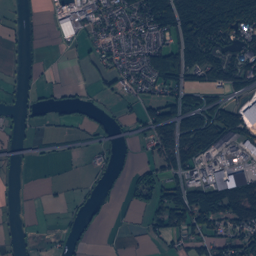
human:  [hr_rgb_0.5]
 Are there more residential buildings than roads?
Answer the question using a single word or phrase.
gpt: yes

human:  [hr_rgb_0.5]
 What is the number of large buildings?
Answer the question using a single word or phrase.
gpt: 12

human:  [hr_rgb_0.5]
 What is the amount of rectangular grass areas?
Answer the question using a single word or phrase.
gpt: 27

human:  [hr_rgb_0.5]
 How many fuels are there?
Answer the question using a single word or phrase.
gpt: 1

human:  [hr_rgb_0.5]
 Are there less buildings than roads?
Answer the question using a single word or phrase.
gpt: no

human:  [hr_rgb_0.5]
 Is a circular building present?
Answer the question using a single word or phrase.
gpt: yes

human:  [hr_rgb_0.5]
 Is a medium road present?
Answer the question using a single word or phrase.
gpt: no

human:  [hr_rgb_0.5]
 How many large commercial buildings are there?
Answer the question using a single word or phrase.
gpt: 9

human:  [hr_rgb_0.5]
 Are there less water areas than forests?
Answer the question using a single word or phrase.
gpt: yes

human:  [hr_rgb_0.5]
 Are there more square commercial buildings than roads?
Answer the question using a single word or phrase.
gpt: no

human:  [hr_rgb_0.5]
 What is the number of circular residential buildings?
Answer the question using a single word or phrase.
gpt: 9

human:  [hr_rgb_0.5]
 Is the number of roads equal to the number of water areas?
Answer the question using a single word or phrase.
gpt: no

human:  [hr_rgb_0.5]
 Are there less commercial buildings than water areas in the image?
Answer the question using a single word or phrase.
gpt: no

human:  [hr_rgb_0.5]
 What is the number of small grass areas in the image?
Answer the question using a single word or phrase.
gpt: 62

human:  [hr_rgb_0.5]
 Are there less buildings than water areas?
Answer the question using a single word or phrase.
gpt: no

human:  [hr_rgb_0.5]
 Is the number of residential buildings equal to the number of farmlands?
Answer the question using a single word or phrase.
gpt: no

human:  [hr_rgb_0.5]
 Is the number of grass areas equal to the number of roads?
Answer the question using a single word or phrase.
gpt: no

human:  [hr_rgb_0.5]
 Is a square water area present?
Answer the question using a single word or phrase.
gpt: yes

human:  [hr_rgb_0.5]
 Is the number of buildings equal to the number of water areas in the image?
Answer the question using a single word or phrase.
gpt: no

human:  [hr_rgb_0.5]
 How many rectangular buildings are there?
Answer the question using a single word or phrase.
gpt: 937

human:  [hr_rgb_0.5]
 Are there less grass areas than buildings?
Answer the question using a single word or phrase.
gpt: yes

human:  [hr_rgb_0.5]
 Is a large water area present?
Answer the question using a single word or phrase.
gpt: yes

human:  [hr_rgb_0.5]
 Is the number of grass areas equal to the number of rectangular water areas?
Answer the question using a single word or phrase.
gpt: no

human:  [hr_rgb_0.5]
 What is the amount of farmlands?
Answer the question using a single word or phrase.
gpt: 46

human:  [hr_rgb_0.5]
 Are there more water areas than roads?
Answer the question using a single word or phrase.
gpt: no

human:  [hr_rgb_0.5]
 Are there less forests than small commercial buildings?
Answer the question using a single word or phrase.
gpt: no

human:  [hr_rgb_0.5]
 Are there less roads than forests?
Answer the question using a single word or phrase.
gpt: no

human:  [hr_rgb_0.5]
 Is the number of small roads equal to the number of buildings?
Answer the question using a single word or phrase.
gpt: no

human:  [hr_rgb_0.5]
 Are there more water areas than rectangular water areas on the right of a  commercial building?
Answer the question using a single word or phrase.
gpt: yes

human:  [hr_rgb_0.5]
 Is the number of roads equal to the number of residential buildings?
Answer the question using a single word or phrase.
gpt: no

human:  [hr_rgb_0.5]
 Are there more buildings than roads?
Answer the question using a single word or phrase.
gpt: yes

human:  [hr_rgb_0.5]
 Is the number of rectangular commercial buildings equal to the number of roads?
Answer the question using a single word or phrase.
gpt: no

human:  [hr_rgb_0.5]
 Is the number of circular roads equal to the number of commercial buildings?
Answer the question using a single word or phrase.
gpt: no

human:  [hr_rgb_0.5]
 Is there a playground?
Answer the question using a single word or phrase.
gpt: yes

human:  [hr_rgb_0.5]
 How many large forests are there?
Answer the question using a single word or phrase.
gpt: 70

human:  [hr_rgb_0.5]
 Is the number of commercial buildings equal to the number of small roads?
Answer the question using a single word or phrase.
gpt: no